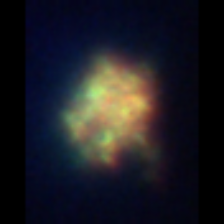
Taxon: Unknown_detritus
Group: Unknown